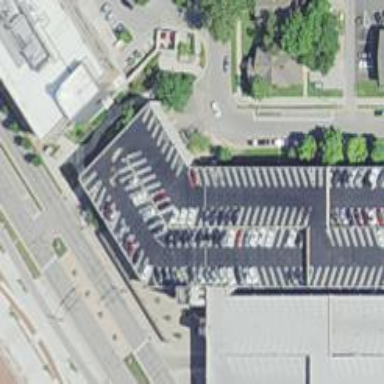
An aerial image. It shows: Multi-storey parking building.